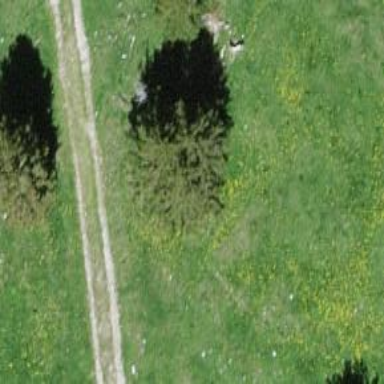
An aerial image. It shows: Evergreen tree with needle-leaved leaves.